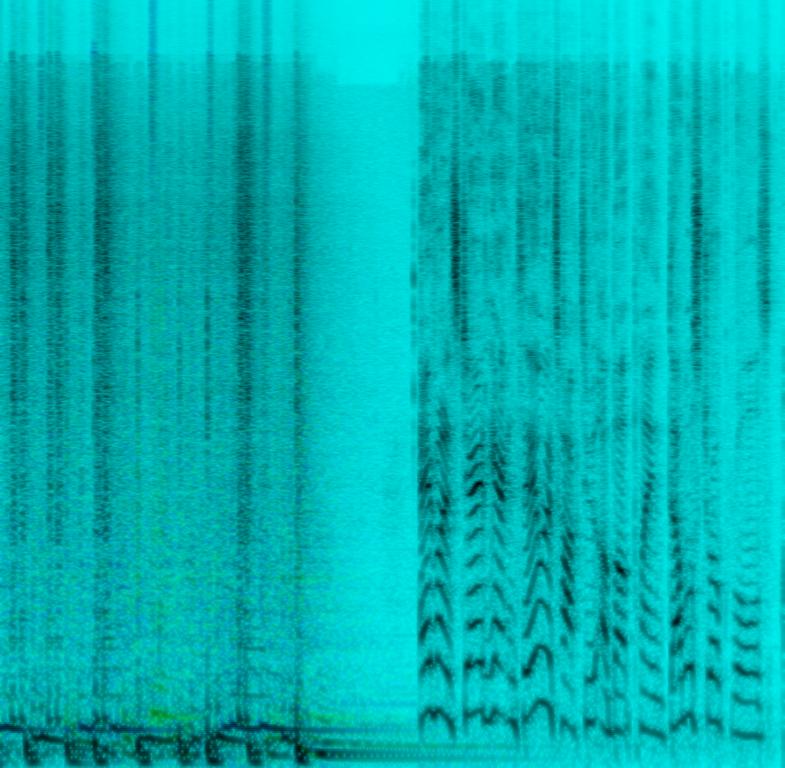
This is an acoustic drums lesson recording concerning how to play double stroke rolls on the toms. Initially, there is a rapid drum fill that can be heard. Then, a male voice starts speaking in an instructive manner.